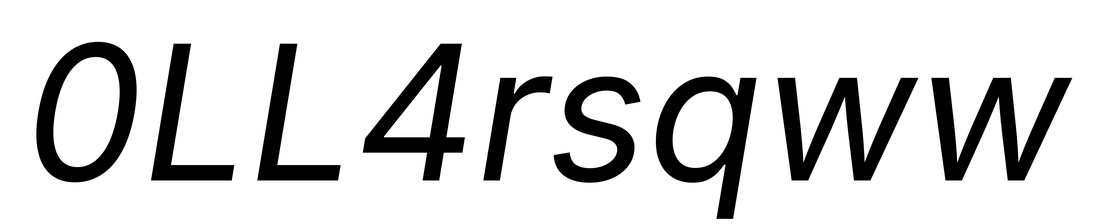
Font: Inter-Italic_Italic